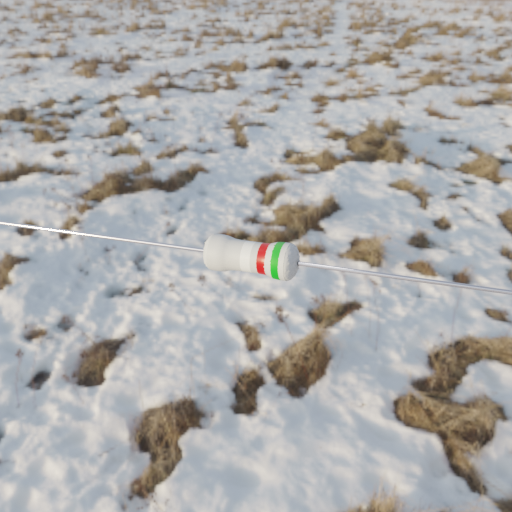
Resistor colour bands (in order): white, red, green